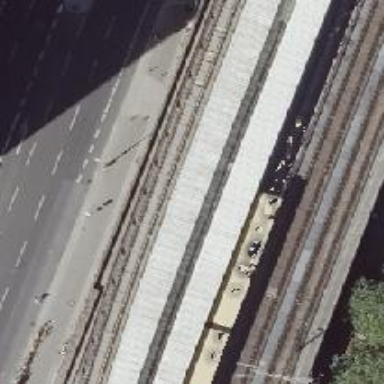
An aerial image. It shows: Viaduct bridge carrying electrified light rail line with ballastless tracks.